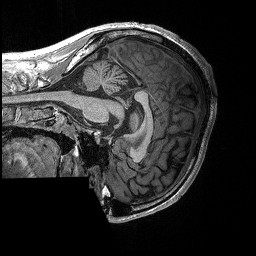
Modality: T1w
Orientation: sagittal
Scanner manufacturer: siemens
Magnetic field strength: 3 T
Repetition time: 2.3 s
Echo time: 0.00294 s